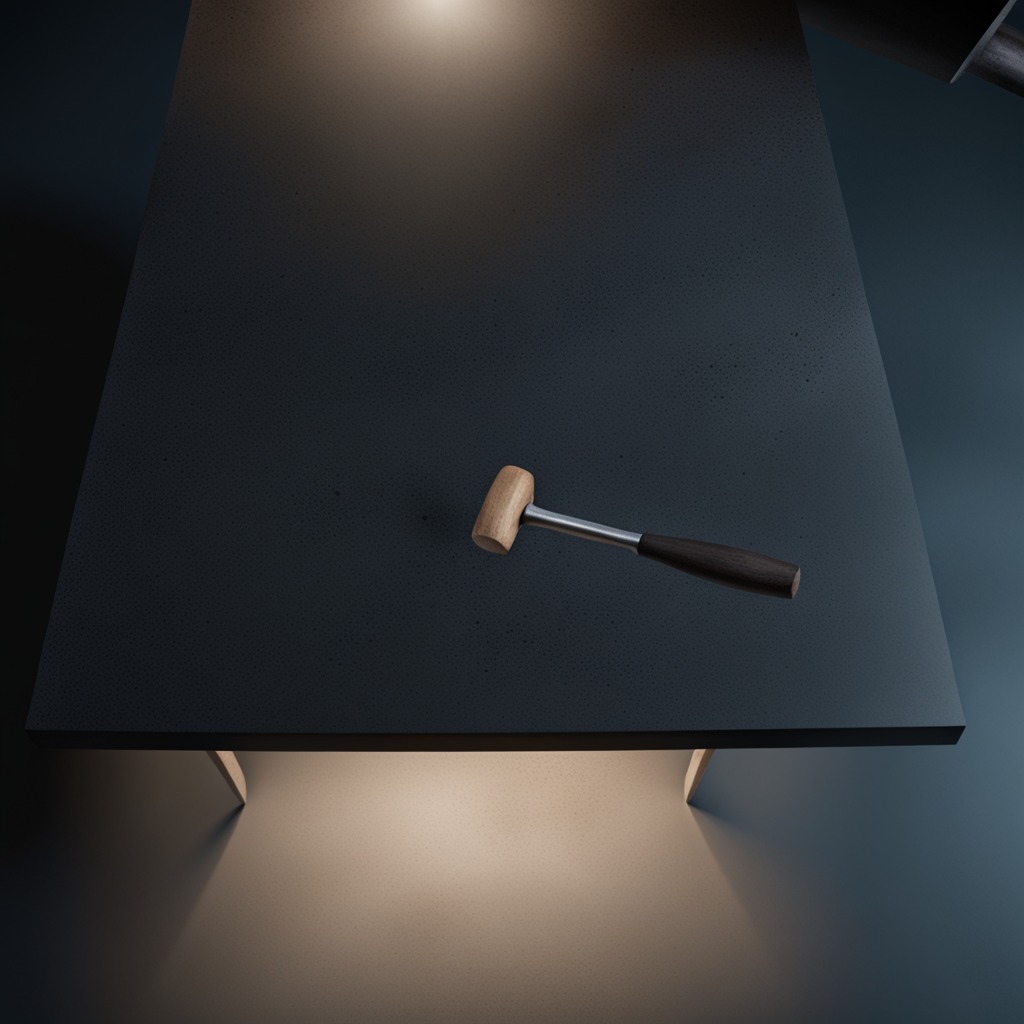
A hammer is lying on the clean granite table inside a workshop at night dim ambient light soft shadows worn but